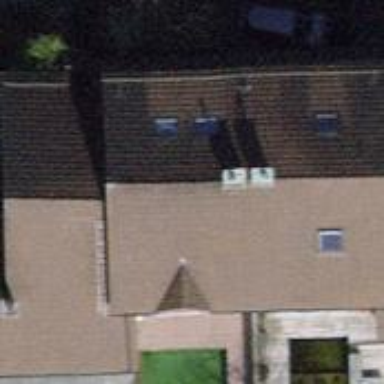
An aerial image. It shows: Building with tiled roof.